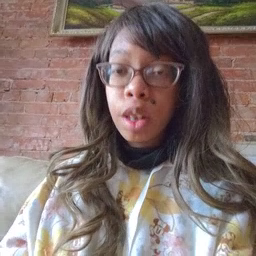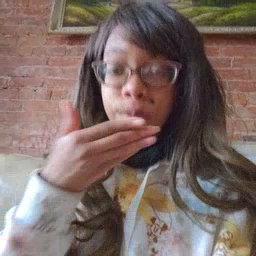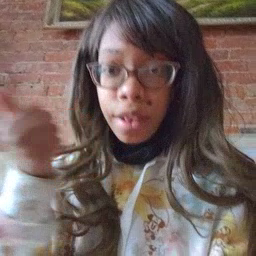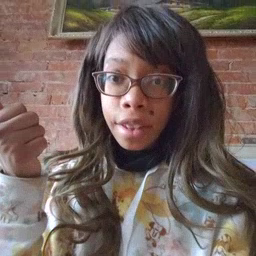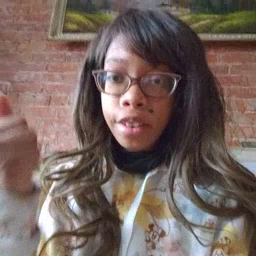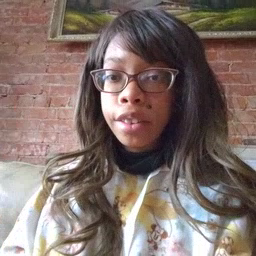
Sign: better